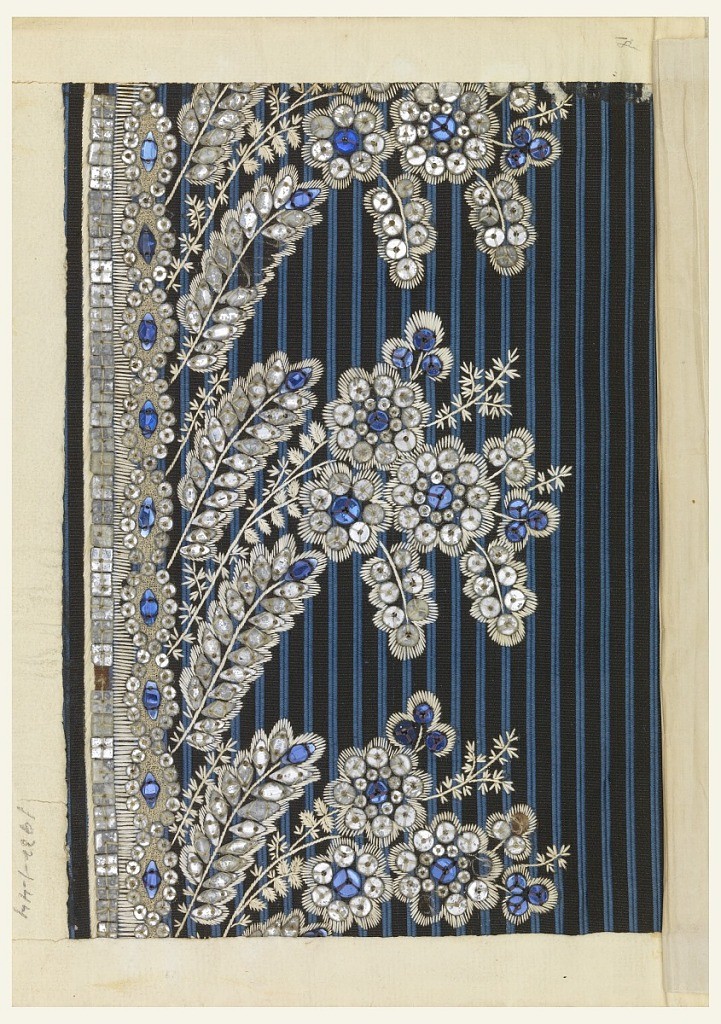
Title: Embroidery sample
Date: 1790–1800
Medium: silk, glass, paper Technique: embroidery and appliqué on a compound weave
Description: Floral pattern embroidered with white silk and pieces of blue and clear glass on a vertically striped blue and black ground.